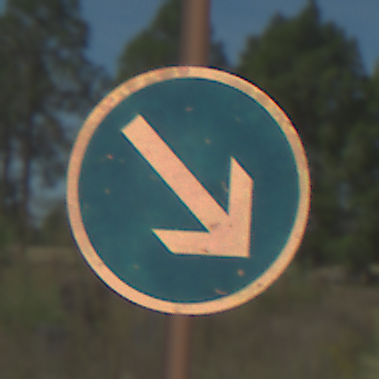
Verkehrszeichen: VorgeschriebeneVorbeifahrtRechts
Umgebung: Outdoor, Special
Tageszeit: Midday
Wetter: PartlyCloudy
Licht: Natural
Jahreszeit: NotSpecified
Kontrast: HighContrast